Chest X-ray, AP view. Patient: 51 years old, sex M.
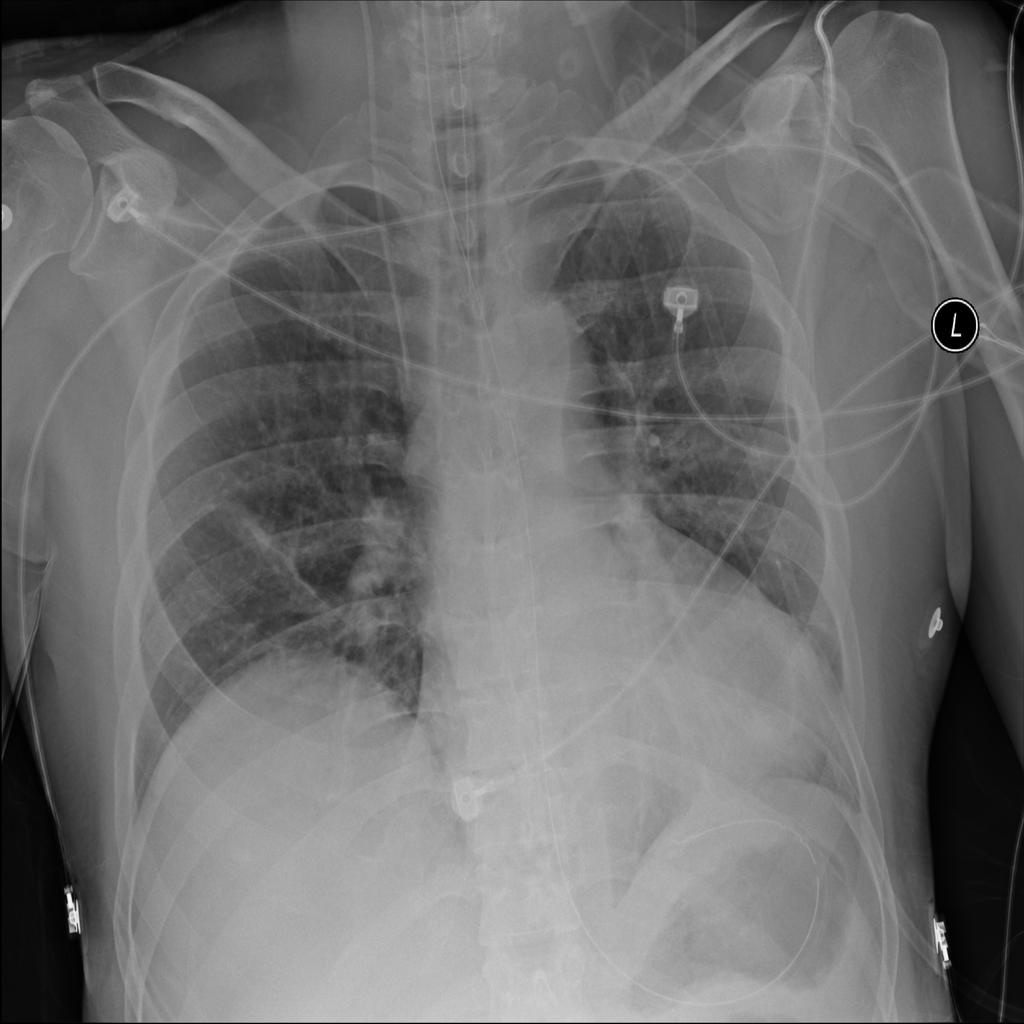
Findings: Atelectasis